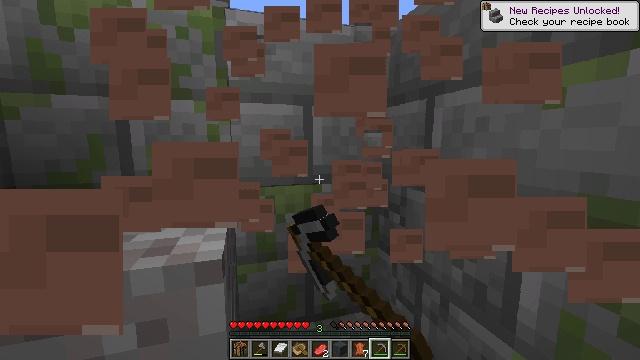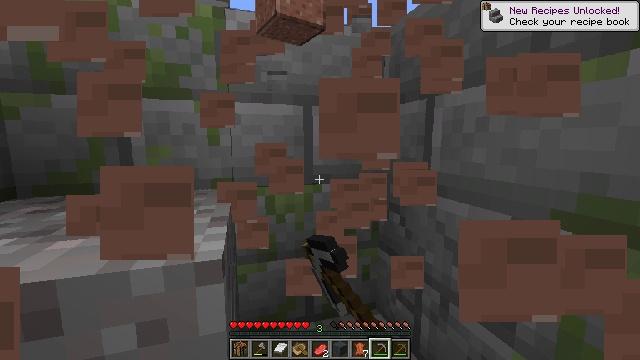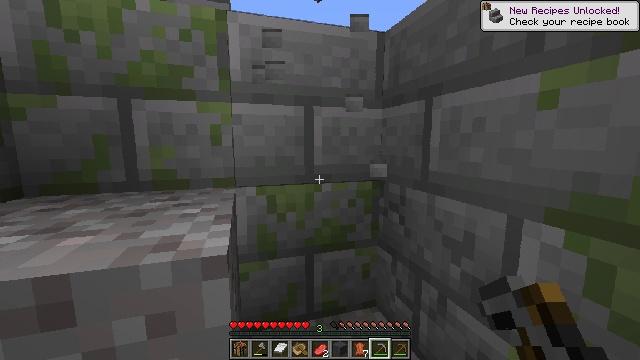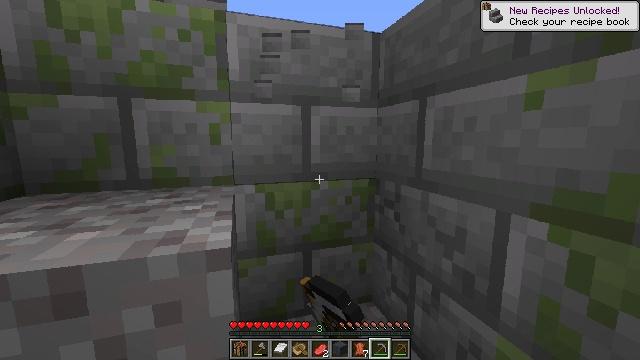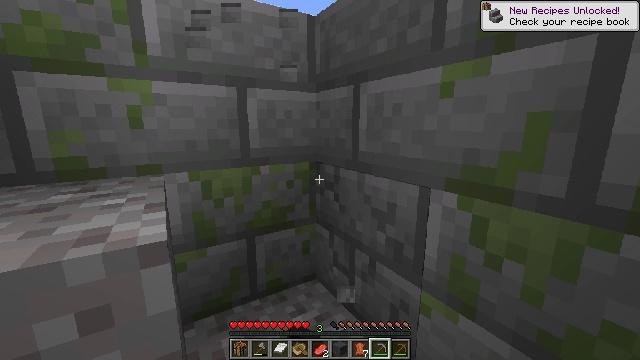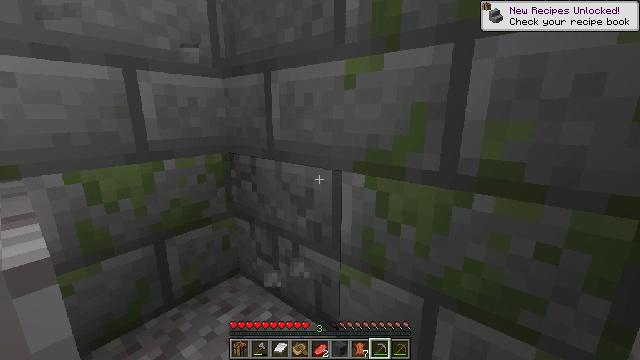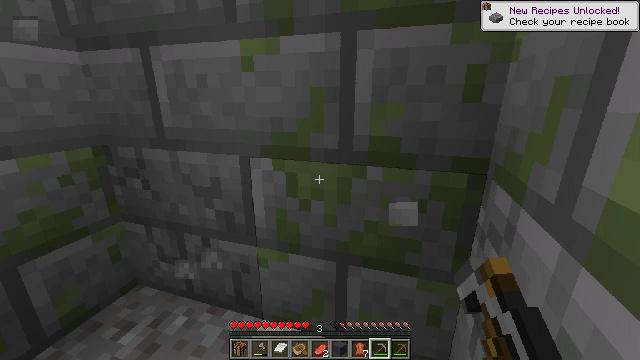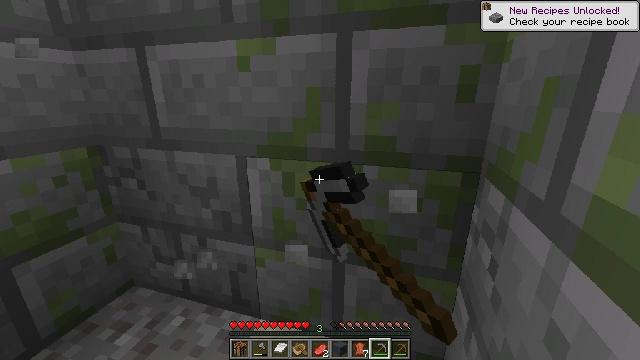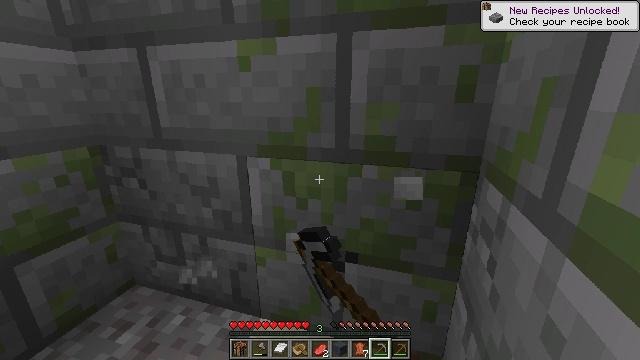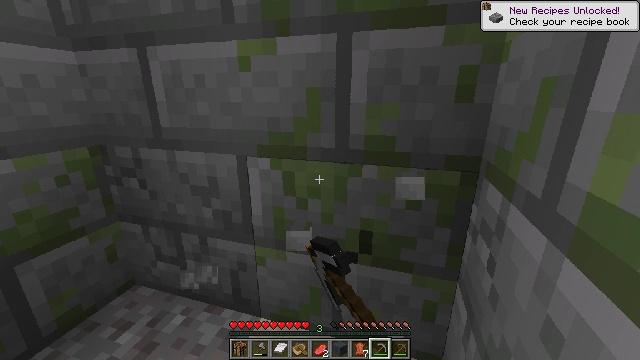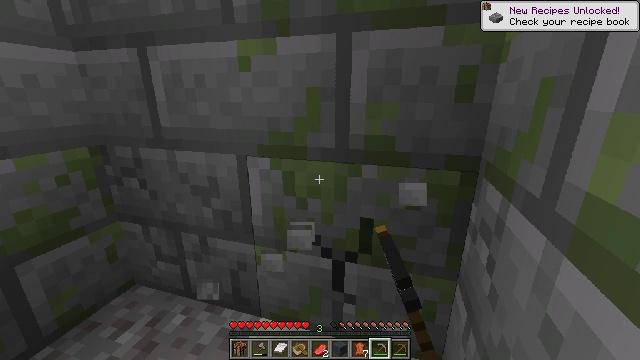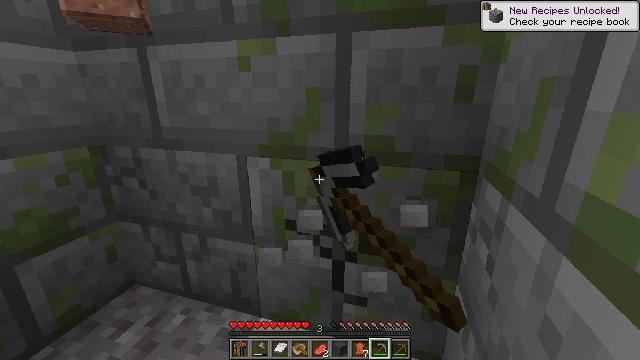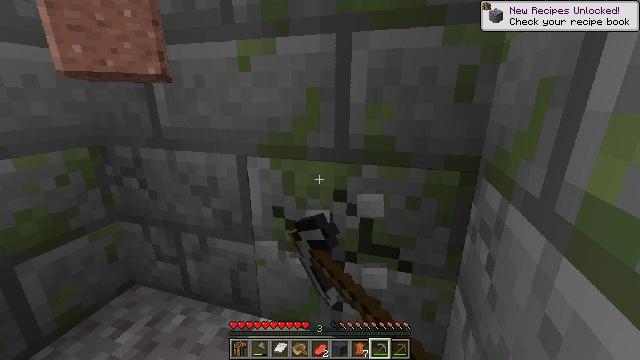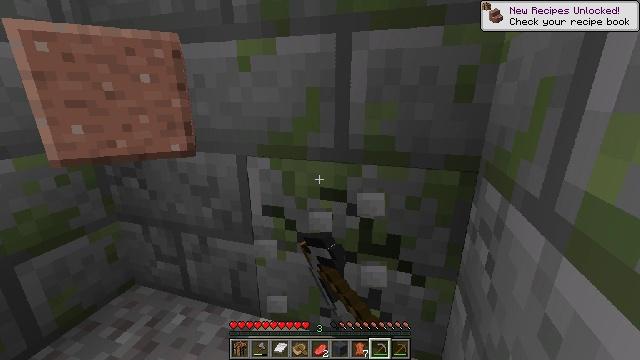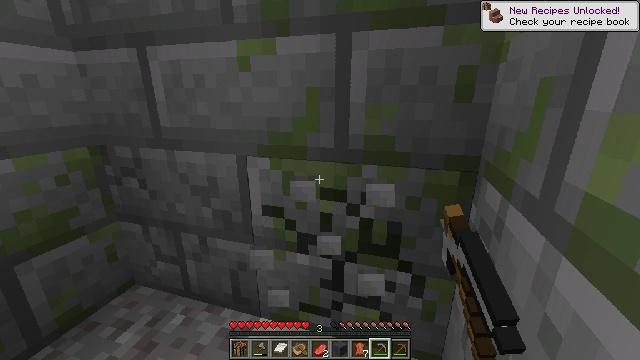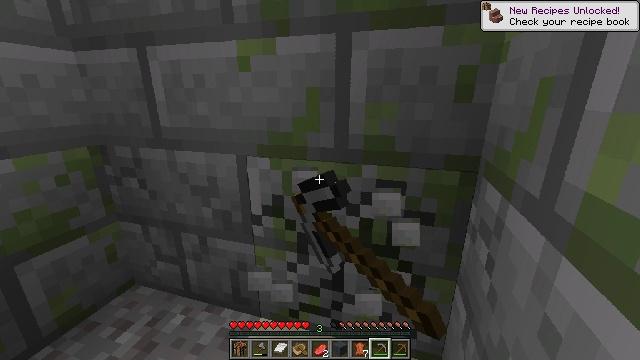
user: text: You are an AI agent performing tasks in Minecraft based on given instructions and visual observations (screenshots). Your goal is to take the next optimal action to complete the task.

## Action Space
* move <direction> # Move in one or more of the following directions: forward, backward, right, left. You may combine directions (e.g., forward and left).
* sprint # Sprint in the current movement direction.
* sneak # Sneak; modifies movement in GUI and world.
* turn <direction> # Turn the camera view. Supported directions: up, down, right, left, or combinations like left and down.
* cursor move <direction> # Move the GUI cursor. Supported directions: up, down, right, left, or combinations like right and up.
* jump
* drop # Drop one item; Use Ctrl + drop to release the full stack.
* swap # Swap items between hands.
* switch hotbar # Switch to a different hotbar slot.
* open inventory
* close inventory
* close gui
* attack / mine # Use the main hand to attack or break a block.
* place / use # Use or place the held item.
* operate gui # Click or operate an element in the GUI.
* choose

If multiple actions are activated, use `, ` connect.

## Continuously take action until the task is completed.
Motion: motion action
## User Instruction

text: Gather materials by mining mossy stone bricks.
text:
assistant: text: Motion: sneak, attack / mine
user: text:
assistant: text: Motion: move back, sneak, attack / mine
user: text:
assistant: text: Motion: move back, sneak, attack / mine
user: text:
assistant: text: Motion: move back, sneak, turn right and down, attack / mine
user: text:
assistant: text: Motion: move back, sneak, turn right and down, attack / mine
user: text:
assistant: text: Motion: sneak, turn right and down, attack / mine
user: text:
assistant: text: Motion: sneak, attack / mine
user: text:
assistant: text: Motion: sneak, attack / mine
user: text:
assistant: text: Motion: sneak, attack / mine
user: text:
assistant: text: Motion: sneak, attack / mine
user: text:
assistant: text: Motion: sneak, attack / mine
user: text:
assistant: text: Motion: sneak, attack / mine
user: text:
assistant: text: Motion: sneak, attack / mine
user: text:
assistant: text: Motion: sneak, attack / mine
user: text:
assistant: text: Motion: sneak, attack / mine
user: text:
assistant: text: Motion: sneak, attack / mine
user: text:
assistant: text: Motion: sneak, attack / mine
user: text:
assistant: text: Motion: sneak, attack / mine
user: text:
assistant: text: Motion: sneak, attack / mine
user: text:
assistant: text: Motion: sneak, attack / mine
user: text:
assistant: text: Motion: sneak, attack / mine
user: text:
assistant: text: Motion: sneak, attack / mine
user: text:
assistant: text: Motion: move forward, sneak, attack / mine
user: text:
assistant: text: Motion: move forward, sneak, turn right and up, attack / mine
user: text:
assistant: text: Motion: move forward, sneak, turn right and up, attack / mine
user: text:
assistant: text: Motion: move forward, sneak, attack / mine
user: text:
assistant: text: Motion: sneak, attack / mine
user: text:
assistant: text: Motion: sneak, attack / mine
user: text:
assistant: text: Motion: sneak, attack / mine
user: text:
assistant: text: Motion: sneak, attack / mine